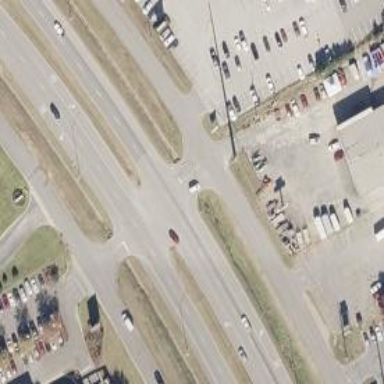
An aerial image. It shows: Trunk link highway with asphalt surface.